Field crop: maize
Growth stage: 2
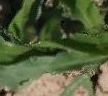
Species: maize